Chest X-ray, PA view. Patient: 35 years old, sex M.
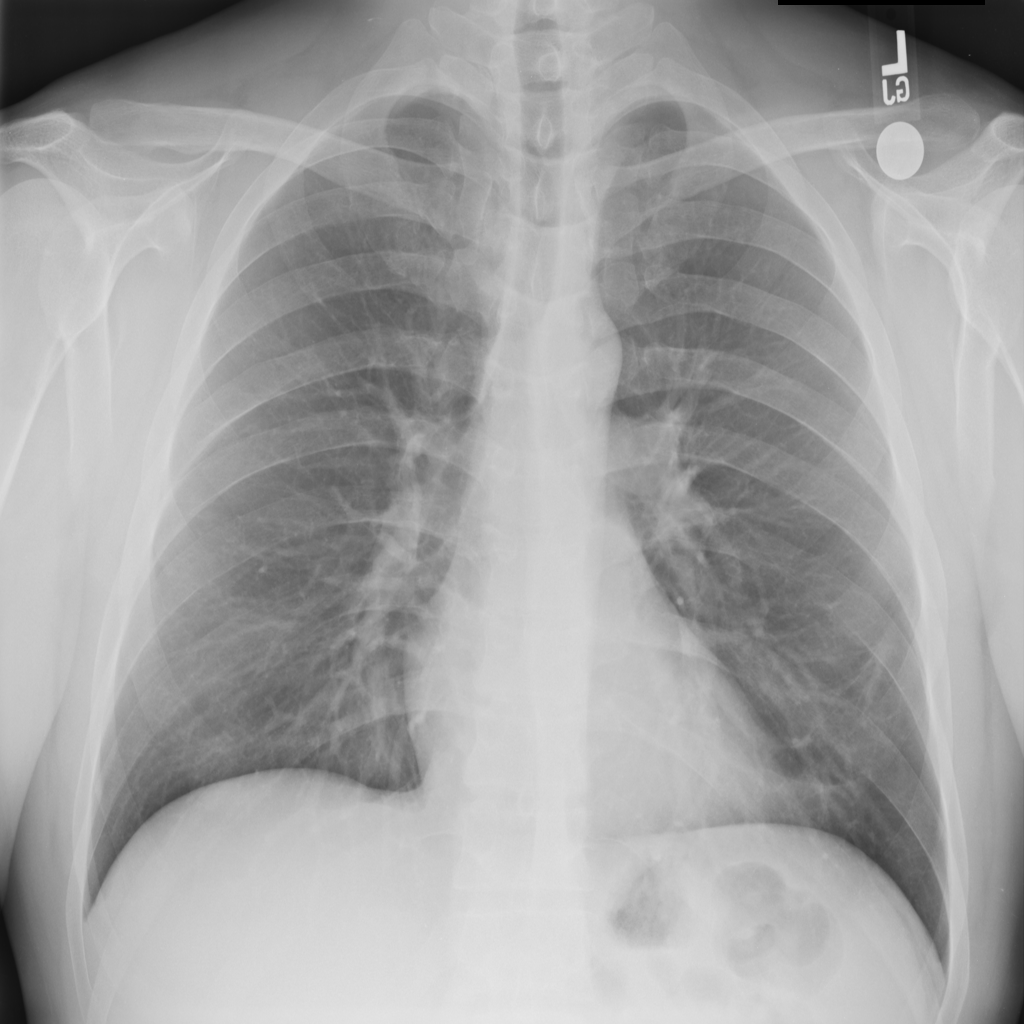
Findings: No Finding